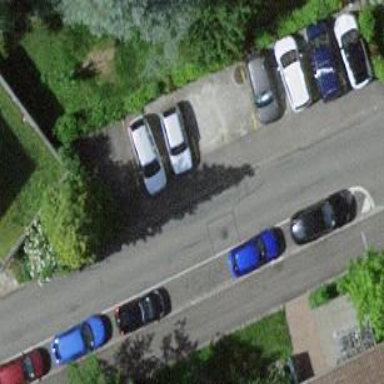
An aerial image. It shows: Street-side parking area.